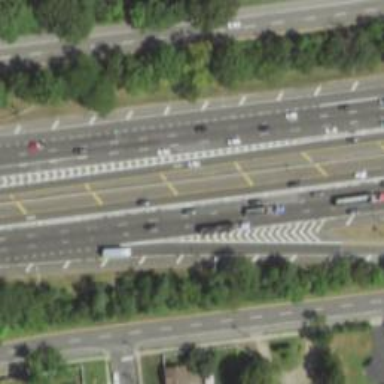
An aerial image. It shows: Asphalt motorway link.